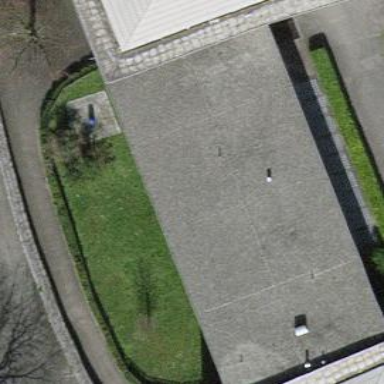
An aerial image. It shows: School building.